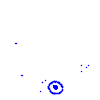
Particle: electron